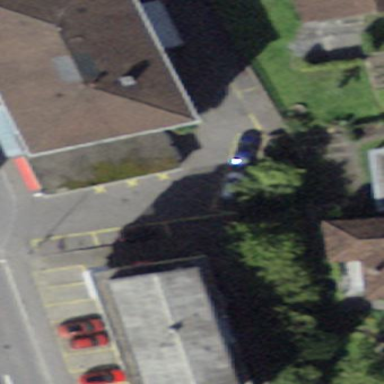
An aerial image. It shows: Supermarket located in building.